Field crop: maize
Growth stage: 2
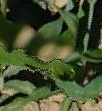
Species: maize